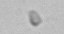
Label: nanoplankton_mix